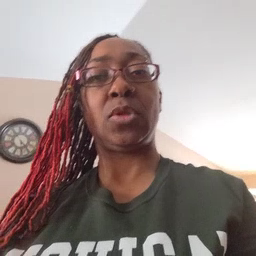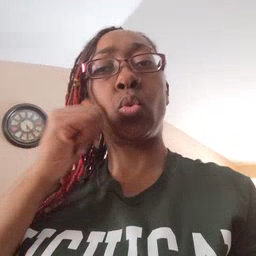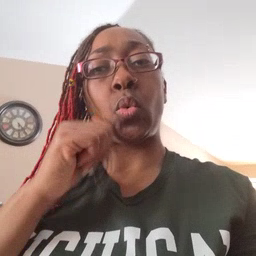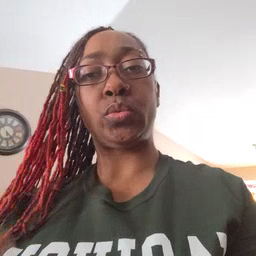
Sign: girl